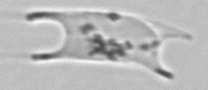
Label: Eucampia